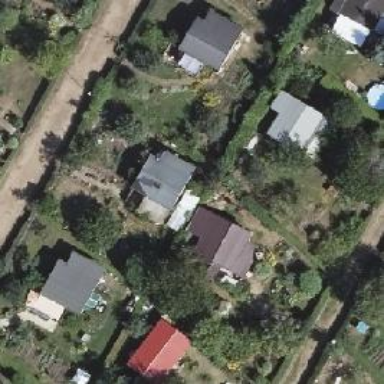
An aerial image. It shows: Plot within allotments.